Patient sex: F
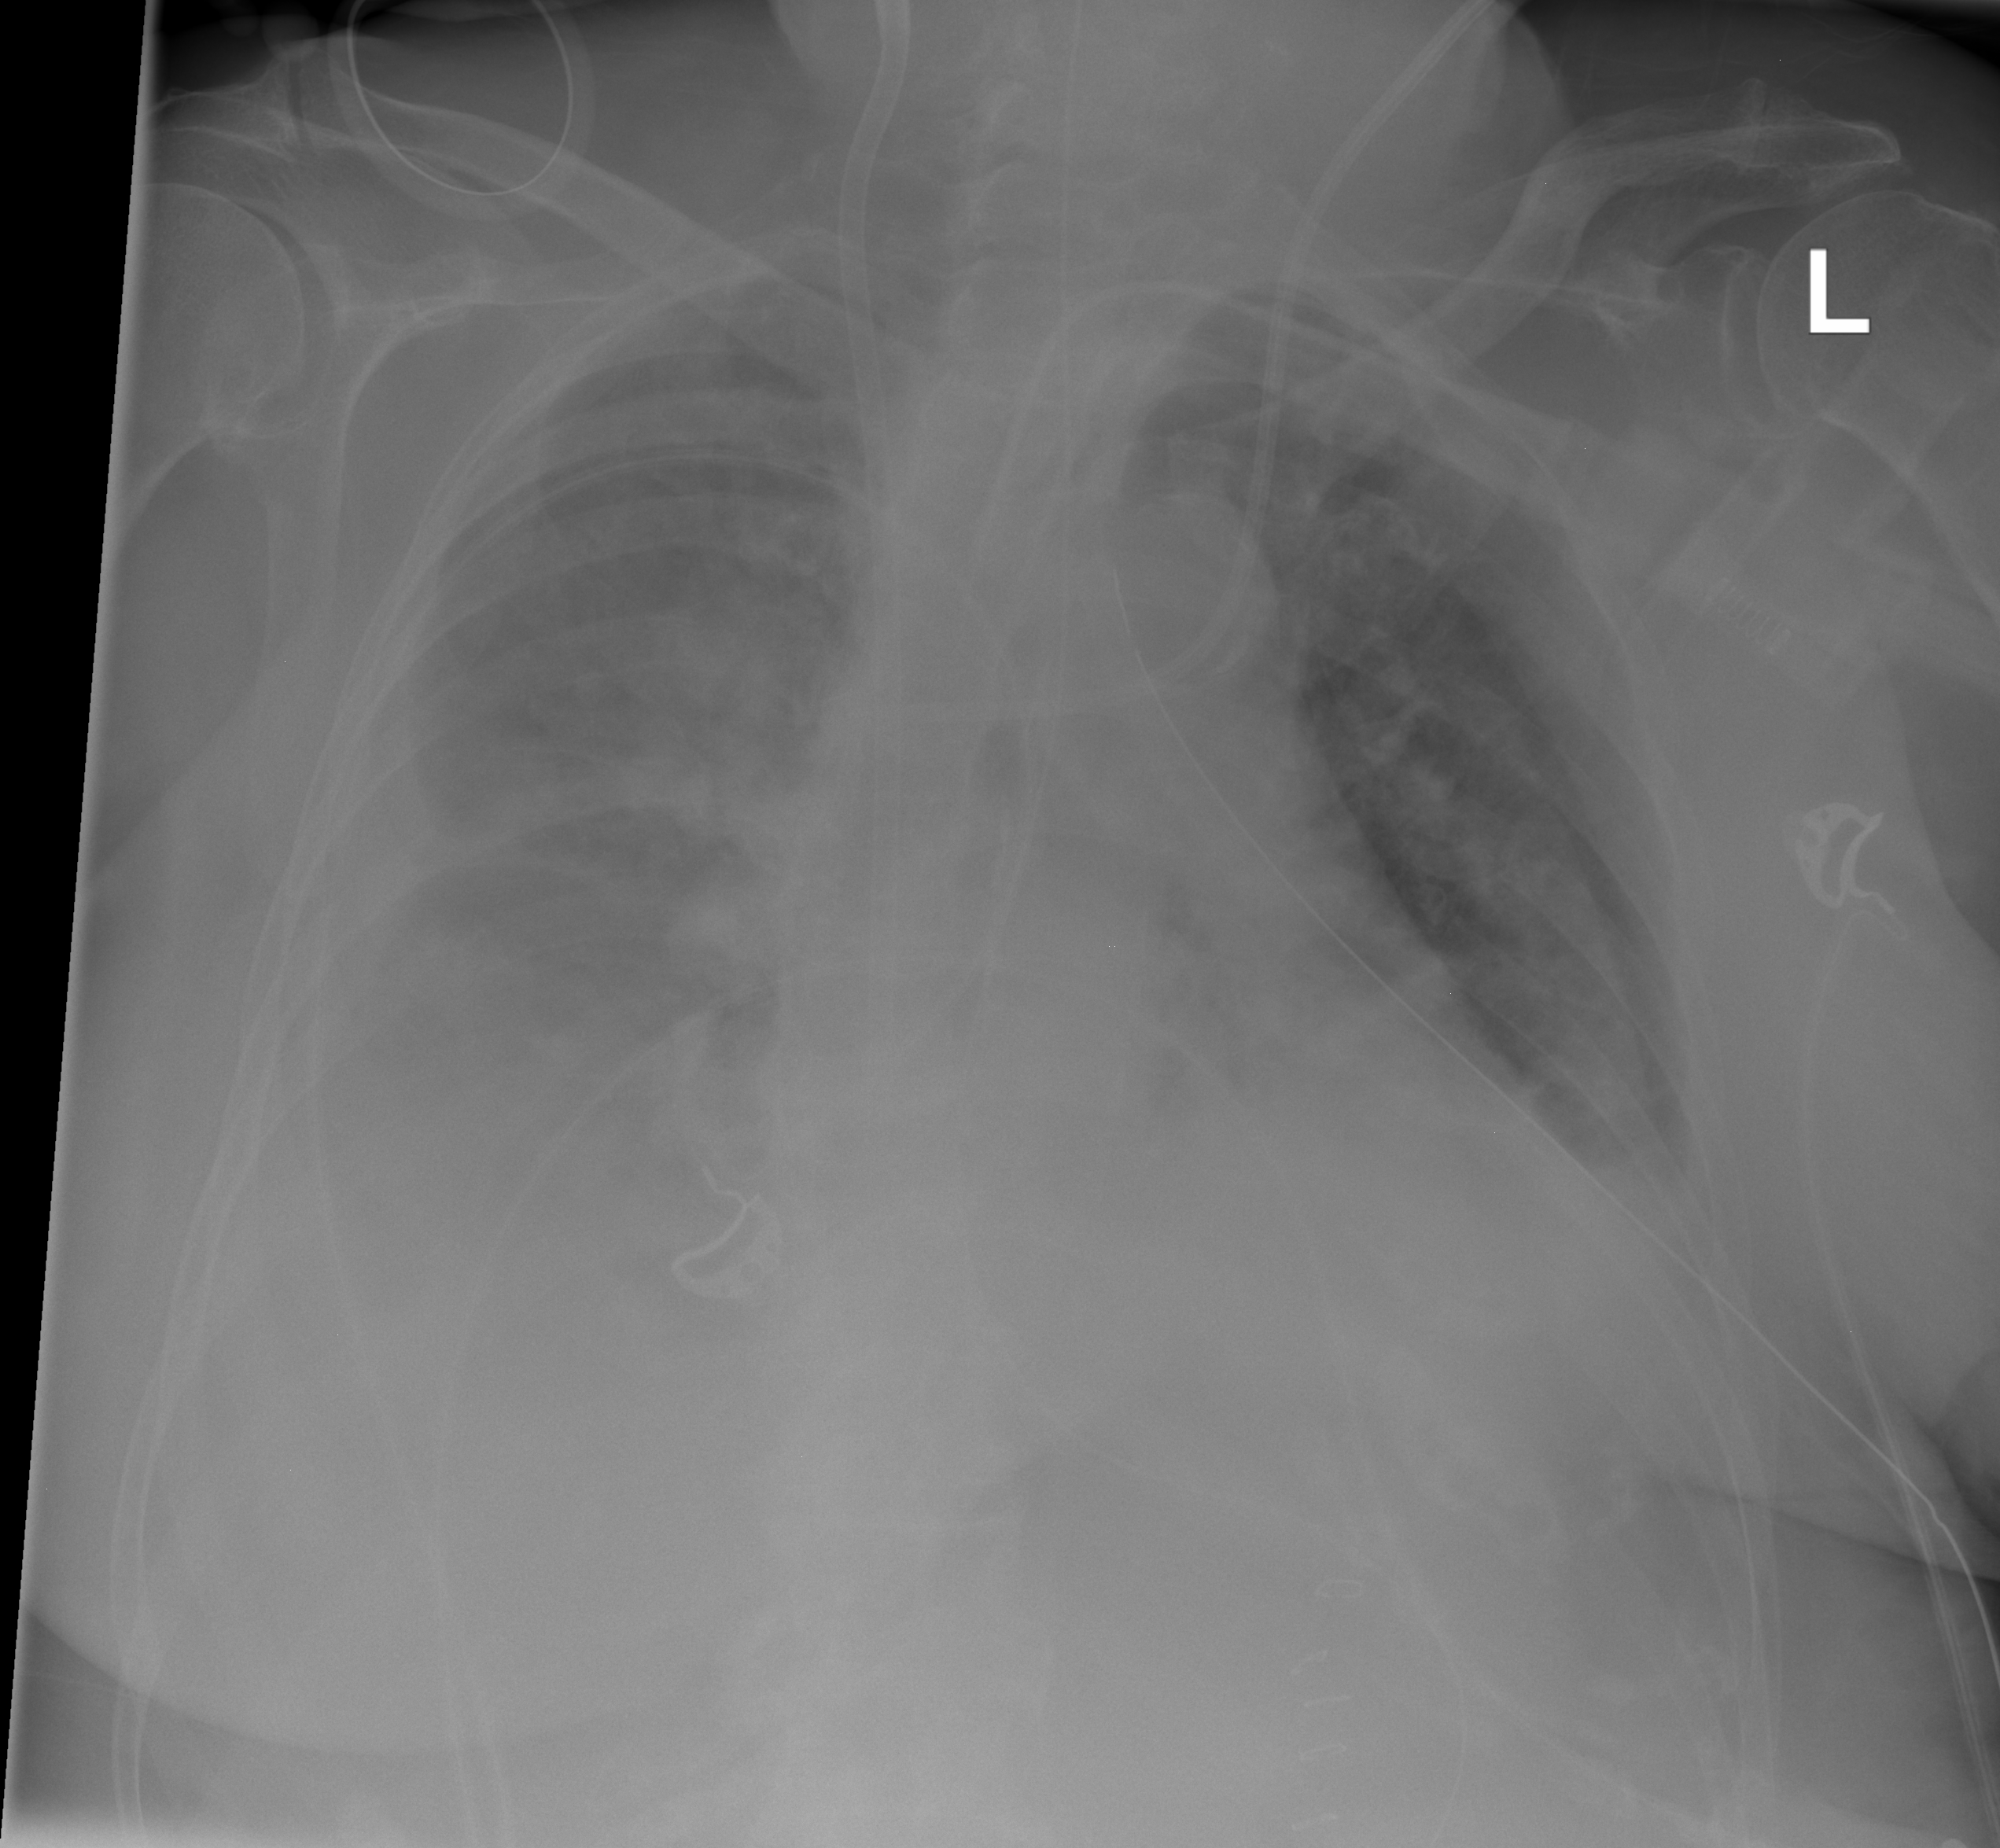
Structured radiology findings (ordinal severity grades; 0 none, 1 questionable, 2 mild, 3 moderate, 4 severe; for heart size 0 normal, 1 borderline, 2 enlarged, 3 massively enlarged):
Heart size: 2
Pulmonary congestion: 2
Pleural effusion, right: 3
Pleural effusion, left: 2
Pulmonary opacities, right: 3
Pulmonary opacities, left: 2
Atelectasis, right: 3
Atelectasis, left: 2